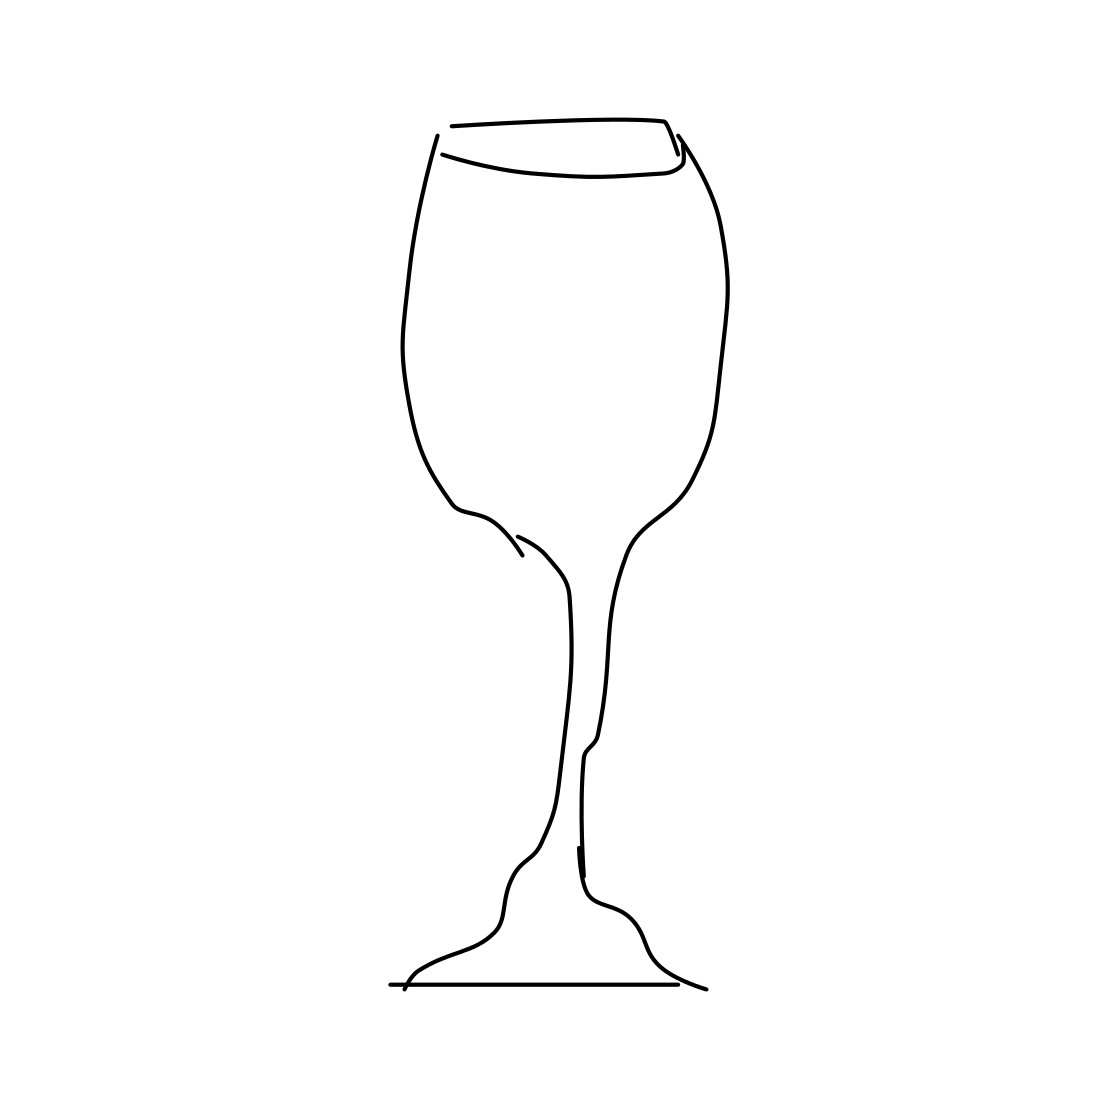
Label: wineglass